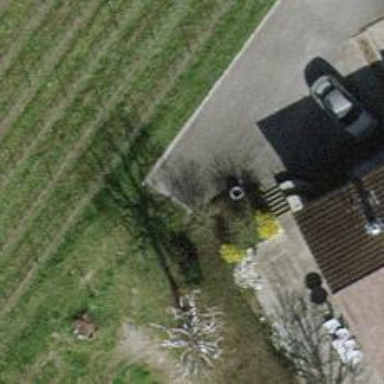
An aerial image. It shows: Driveway.